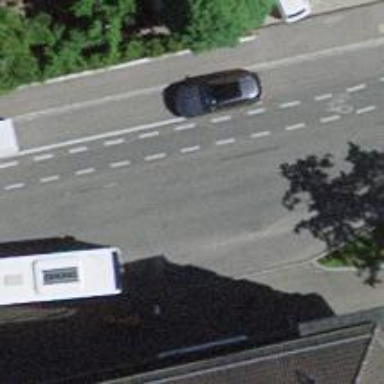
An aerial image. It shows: Bus stop with designated public transport stop position.